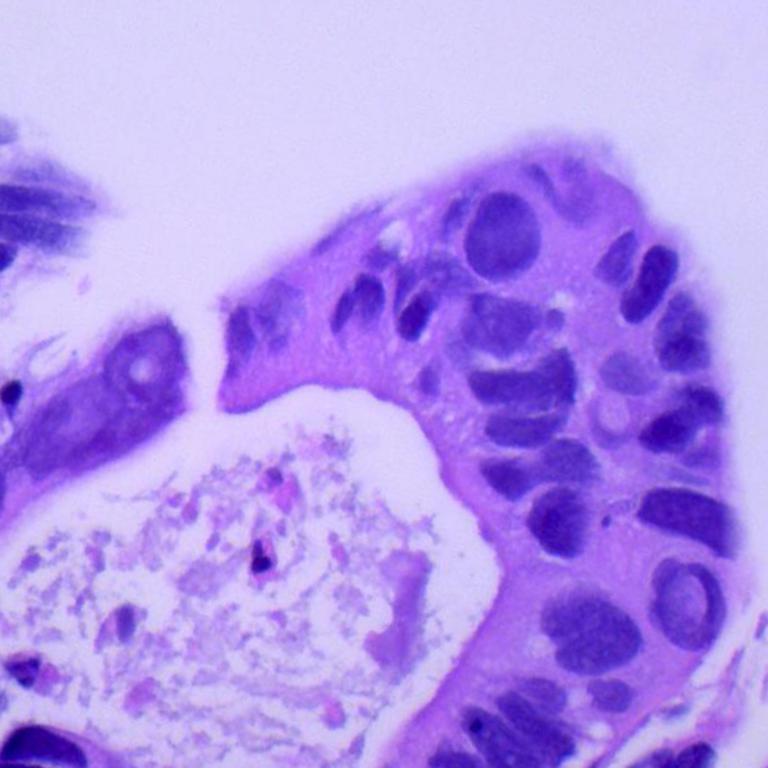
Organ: lung
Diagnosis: adenocarcinomas